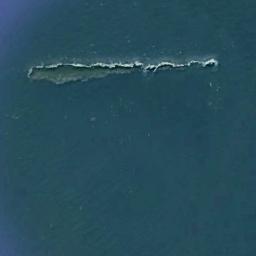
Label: island